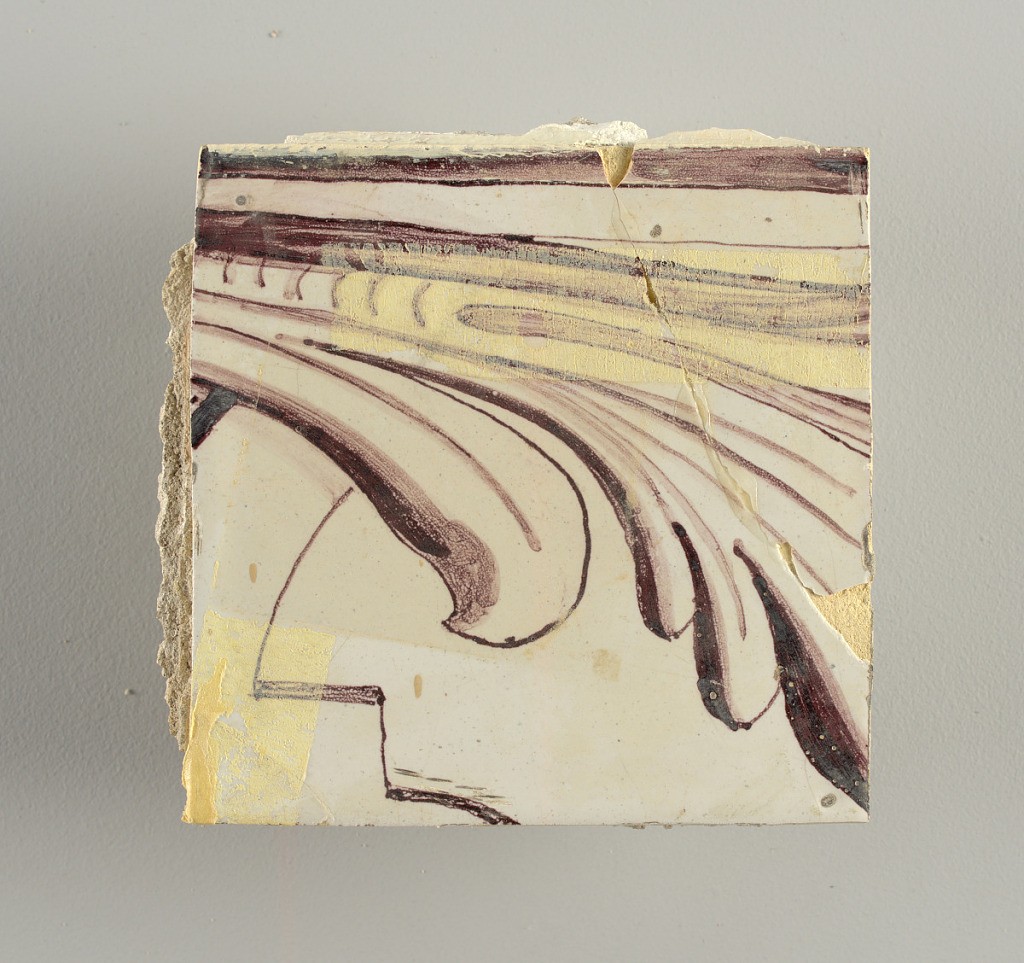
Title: Wall facing
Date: ca. 1725
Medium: tin-glazed earthenware, underglaze
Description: Running design for a frieze or a dado, composed of scrolls of foliage and strapwork, and four repeating motifs--a seated woman in a small upright oval medallion, a putto seated on a rocailled base, and strapwork in axial pattern.  The various panels, A to F, show various repeats of the same design, all being five tiles high and a varying number of tiles wide.